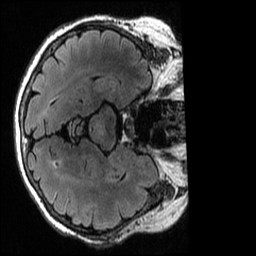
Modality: T2w
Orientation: axial
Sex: female
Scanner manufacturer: ge
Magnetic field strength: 3 T
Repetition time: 6 s
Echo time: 0.1266 s